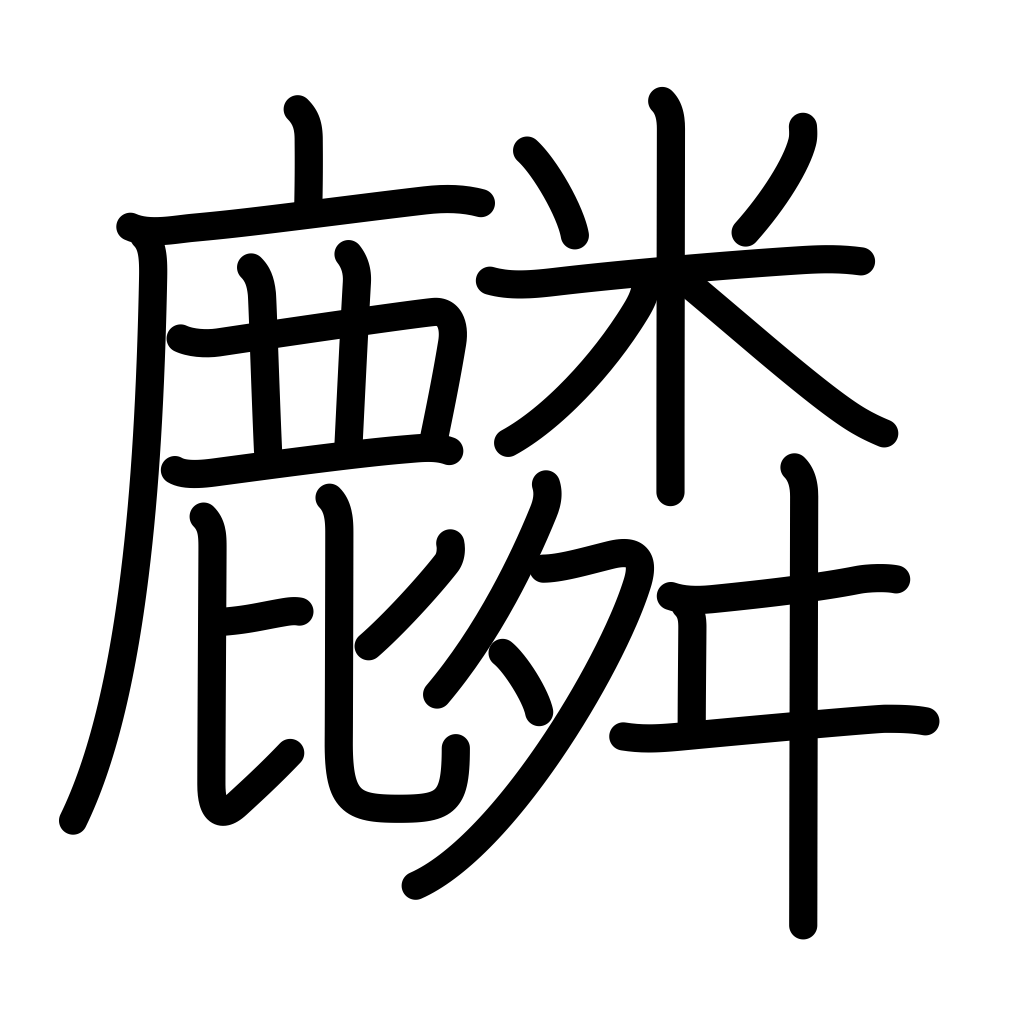
Meaning: Chinese unicorn, genius, giraffe, bright, shining